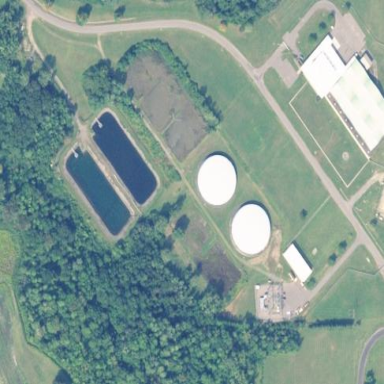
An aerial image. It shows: Man-made water works facility.